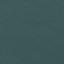
Label: SeaLake